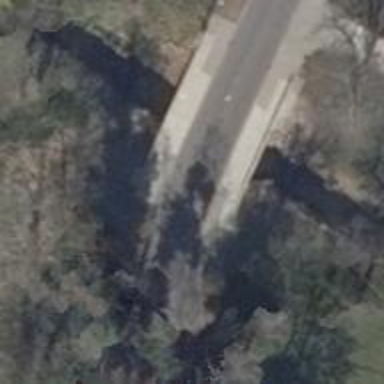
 featuring bridge. Both sides of the road have sidewalks."